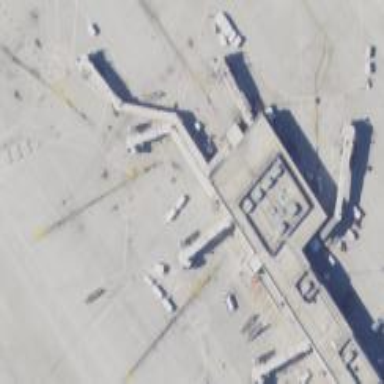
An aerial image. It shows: Airport gate.